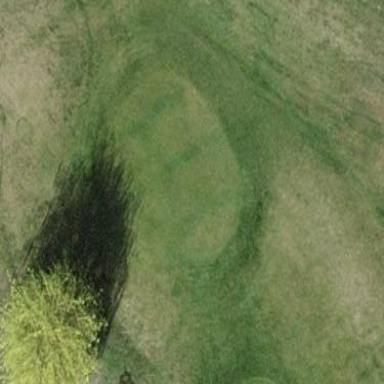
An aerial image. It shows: Golf tee.